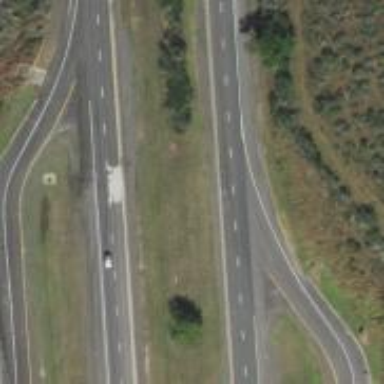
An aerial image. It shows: This image shows trunk highway that functions as expressway.